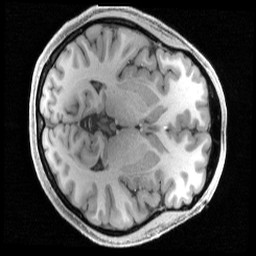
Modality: T1w
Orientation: axial
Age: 21
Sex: female
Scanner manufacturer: siemens
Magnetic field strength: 3 T
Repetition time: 2.4 s
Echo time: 0.00231 s